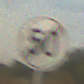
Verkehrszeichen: EndeGeschwindigkeit50
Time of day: SunriseSunset
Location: Outdoor (Suburban)
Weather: PartlyCloudy
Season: NotSpecified
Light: Natural